Interaction volume radius: 5 \u00c5
Interaction volume height: 10 \u00c5
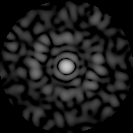
Disorder parameter: 0.904